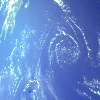
Label: water